Question: I need to write a query that returns an item name that has the most transaction count. Database structure in pictures. I need to count which sales. 'ItemID' has the biggest count.
Tried to Write a query to my knowledge but I get MySql error
> 1111 invalid use of group functions
This is my query:
'''
SELECT item.ItemName
FROM item
INNER JOIN sales ON item.id = sales.ItemId
GROUP BY item.ItemName
HAVING MAX(COUNT(sales.ItemID) )
'''
Expected result is having the item name which has the biggest count of transactions.

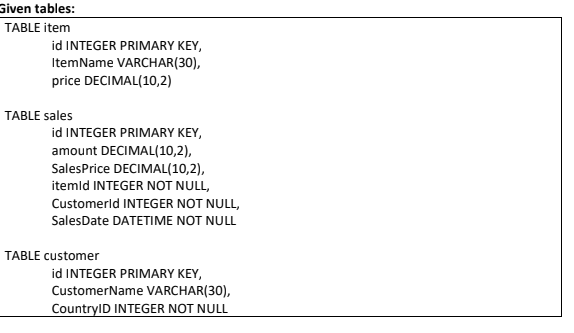
Answer: Try to use 'Order By' and 'Limit' instead of having like below:
'''
SELECT item.ItemName, count(*)
FROM item
INNER JOIN sales ON item.id = sales.ItemId
GROUP BY item.ItemName
ORDER BY count(*) DESC
LIMIT 1
'''